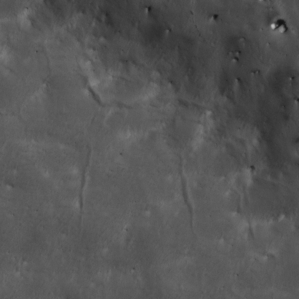
Label: non_frost